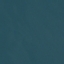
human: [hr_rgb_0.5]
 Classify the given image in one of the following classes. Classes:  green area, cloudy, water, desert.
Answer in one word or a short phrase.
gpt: water